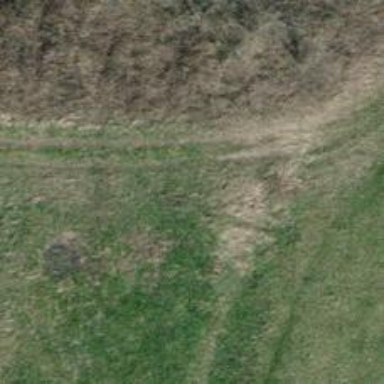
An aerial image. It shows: Track with very rough surface.